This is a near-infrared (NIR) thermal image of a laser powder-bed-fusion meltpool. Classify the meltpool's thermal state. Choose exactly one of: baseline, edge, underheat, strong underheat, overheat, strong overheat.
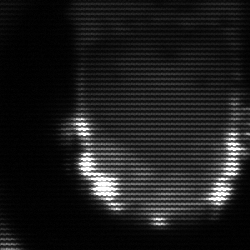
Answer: baseline